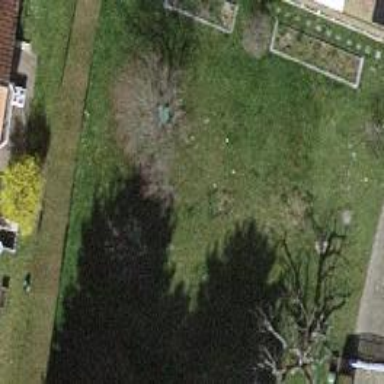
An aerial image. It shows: Garden with deciduous broadleaved trees.